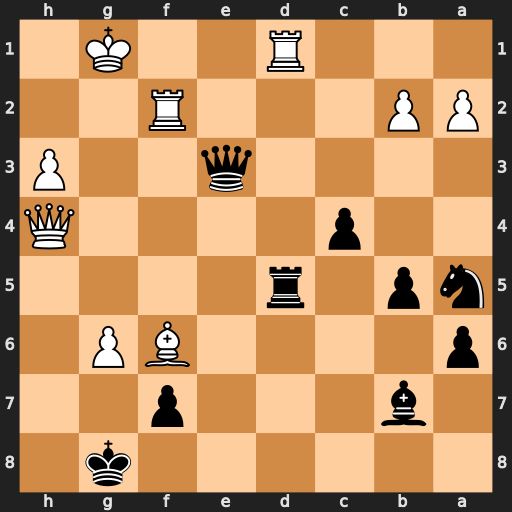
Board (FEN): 6k1/1b3p2/p4BP1/np1r4/2p4Q/4q2P/PP3R2/3R2K1
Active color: b
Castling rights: -
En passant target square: -
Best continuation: Rxd1+ Kh2 Rh1#